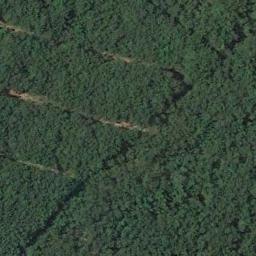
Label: forest